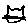
Label: cat